Field crop: maize
Growth stage: 2
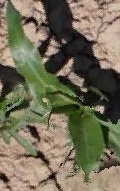
Species: maize